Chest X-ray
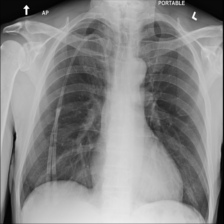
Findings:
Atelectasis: negative
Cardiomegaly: negative
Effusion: negative
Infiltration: negative
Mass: negative
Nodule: negative
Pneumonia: negative
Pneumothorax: negative
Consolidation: negative
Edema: negative
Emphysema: negative
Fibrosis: negative
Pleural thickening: negative
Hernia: negative